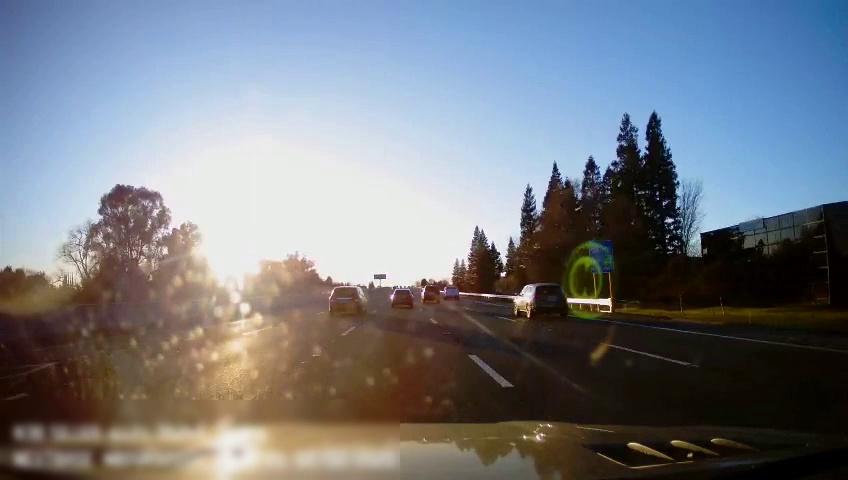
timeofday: Day
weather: Sunny
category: Drivable Space
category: Vehicles | Truck
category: Vehicles | SUV
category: Vehicles | SUV
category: Vehicles | Car
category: Vehicles | SUV
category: Lanes | Alternate Lane
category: Lanes | Alternate Lane
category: Lanes | Current Lane
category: Lanes | Current Lane
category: Lanes | Alternate Lane
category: Lanes | Alternate Lane
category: Traffic | Signs
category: Traffic | Signs